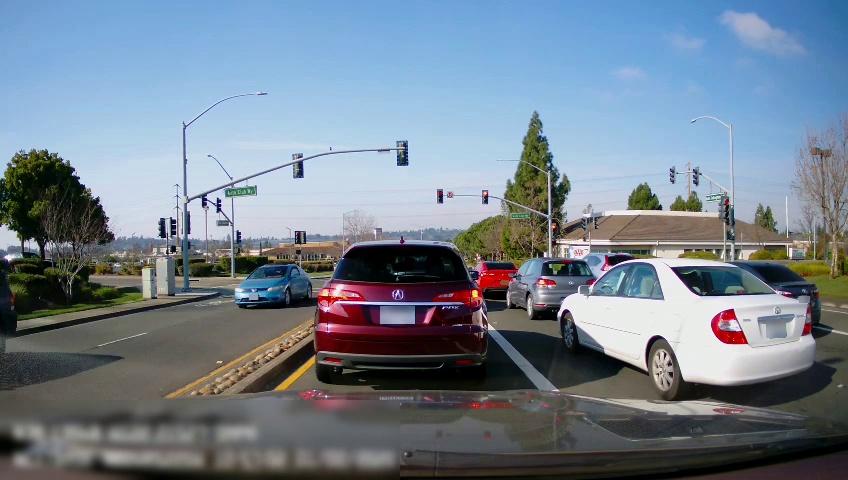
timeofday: Day
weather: Sunny
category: Drivable Space
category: Drivable Space
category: Vehicles | Car
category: Vehicles | SUV
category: Vehicles | SUV
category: Vehicles | Car
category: Vehicles | Car
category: Vehicles | Car
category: Vehicles | Car
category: Vehicles | SUV
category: Lanes | Current Lane
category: Lanes | Current Lane
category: Lanes | Current Lane
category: Lanes | Alternate Lane
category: Lanes | Opposite Lane
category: Traffic | Signs
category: Traffic | Signs
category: Traffic | Signs
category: Traffic | Signs
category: Traffic | Lights
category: Traffic | Lights
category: Traffic | Lights
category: Traffic | Lights
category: Traffic | Lights
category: Traffic | Lights
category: Traffic | Lights
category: Traffic | Lights
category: Traffic | Lights
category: Traffic | Lights
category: Traffic | Lights
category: Traffic | Lights
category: Traffic | Lights
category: Traffic | Lights
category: Traffic | Lights